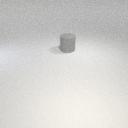
large gray rubber cylinder